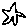
Label: star